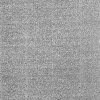
Atmospheric dust classification: dusty